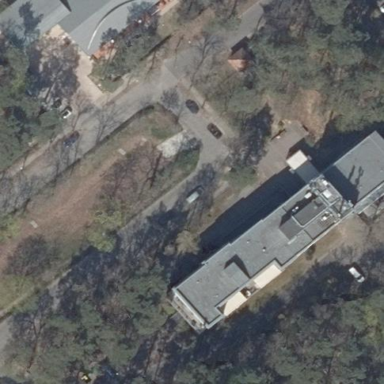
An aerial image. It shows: Nursing home.